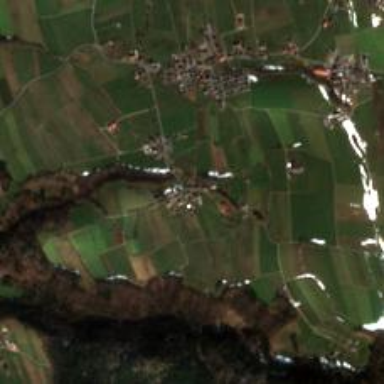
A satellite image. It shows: Small hamlet.